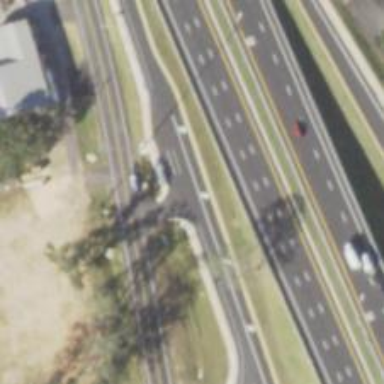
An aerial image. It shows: Primary link highway with asphalt surface.